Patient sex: F
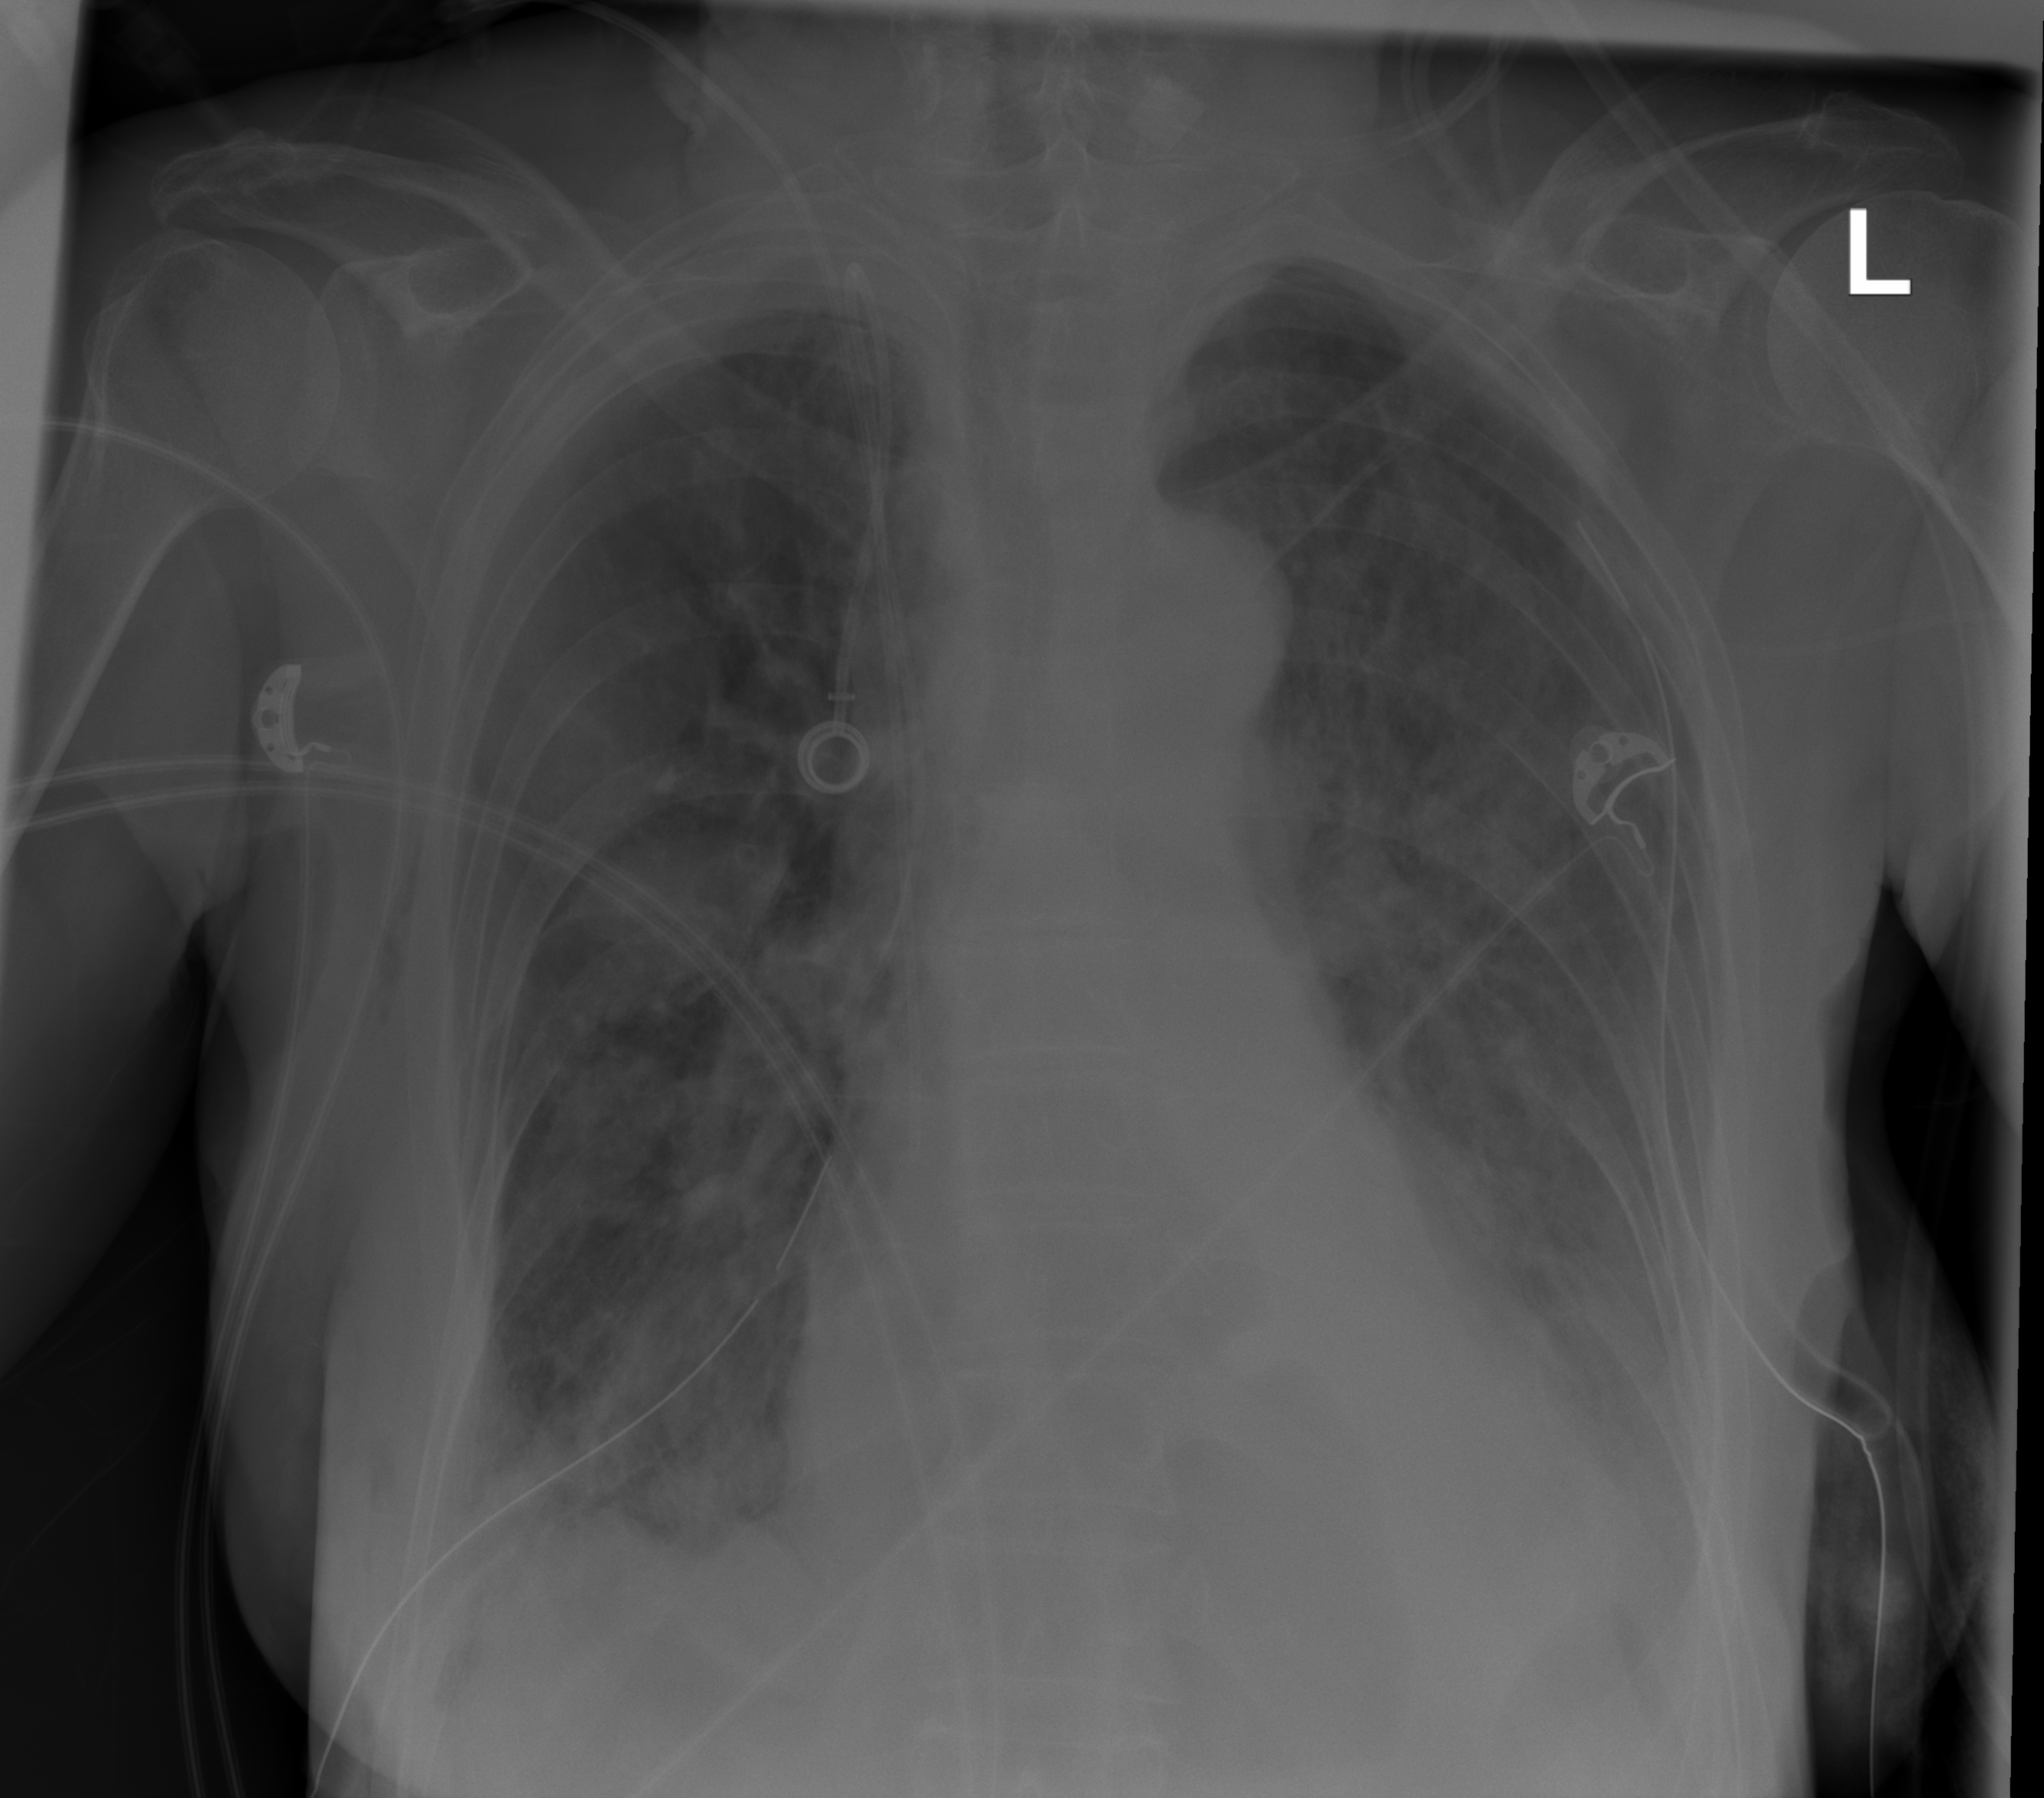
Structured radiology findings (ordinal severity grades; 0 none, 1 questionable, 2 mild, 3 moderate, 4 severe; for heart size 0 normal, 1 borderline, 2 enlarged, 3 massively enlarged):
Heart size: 0
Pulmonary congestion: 2
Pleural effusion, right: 2
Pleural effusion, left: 2
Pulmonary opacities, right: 2
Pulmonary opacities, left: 0
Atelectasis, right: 2
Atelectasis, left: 2